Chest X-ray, PA view. Patient: 60 years old, sex F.
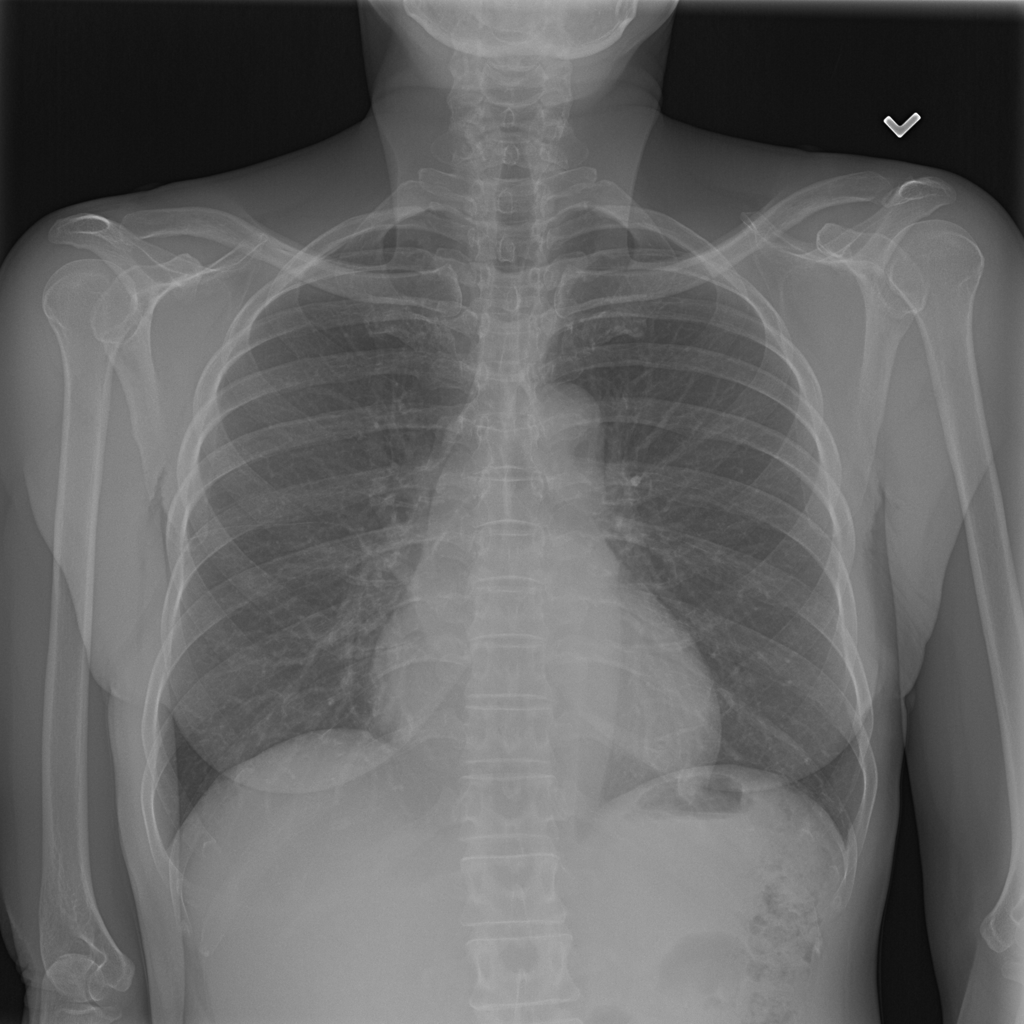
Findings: Fibrosis